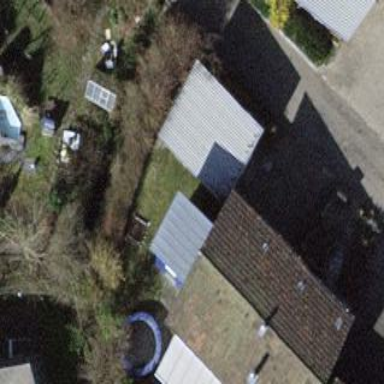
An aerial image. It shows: View of roof of building.